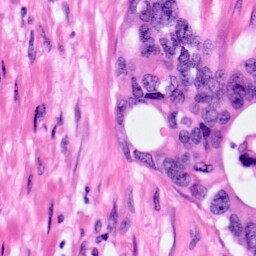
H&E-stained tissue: Pancreatic